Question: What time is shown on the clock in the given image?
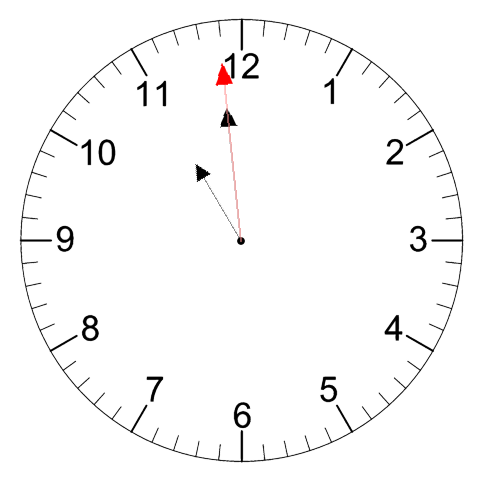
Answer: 10:58:59